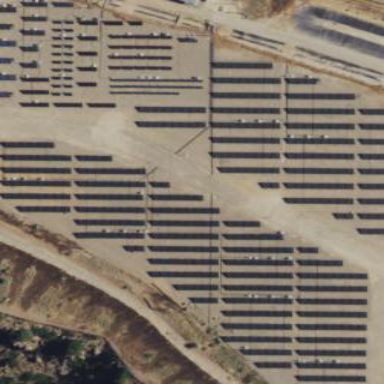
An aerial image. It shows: Solar power plant utilizing photovoltaic technology.